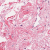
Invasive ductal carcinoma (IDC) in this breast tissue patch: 0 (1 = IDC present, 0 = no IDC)